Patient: sex F, age 54
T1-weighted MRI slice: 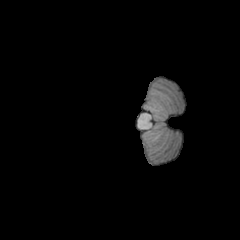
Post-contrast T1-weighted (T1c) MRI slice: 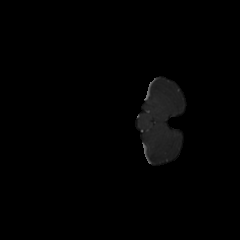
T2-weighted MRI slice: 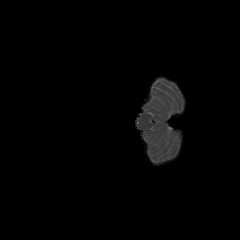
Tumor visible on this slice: no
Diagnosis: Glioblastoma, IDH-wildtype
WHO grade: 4